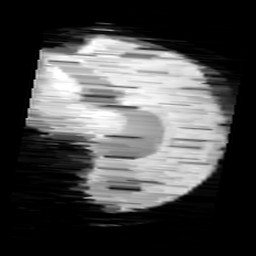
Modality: minIP
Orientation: sagittal
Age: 9
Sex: female
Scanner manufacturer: siemens
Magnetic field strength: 3 T
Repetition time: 0.027 s
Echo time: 0.02 s